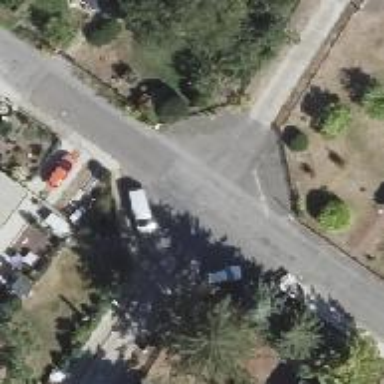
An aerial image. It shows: Residential concrete road with no sidewalk.